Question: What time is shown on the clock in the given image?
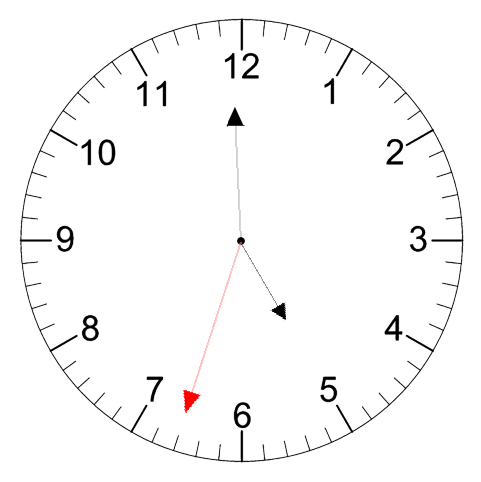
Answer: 04:59:33